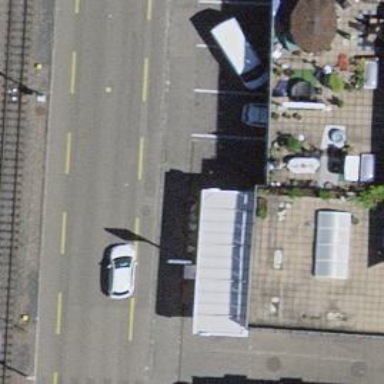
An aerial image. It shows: Fuel station.